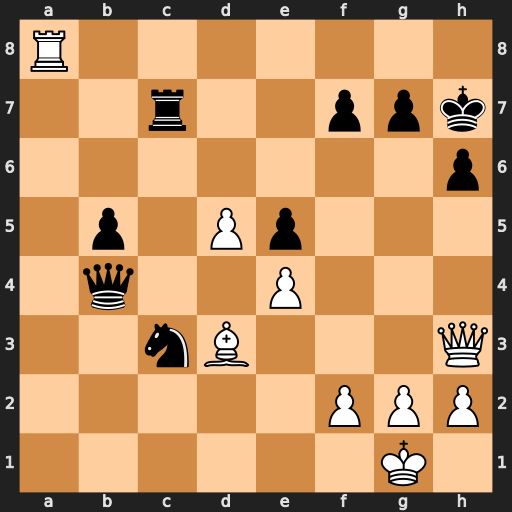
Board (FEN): R7/2r2ppk/7p/1p1Pp3/1q2P3/2nB3Q/5PPP/6K1
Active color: w
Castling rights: -
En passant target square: -
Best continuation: Qf5+ g6 Qxe5